Field crop: tomato
Growth stage: 1
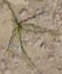
Species: cyperus